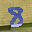
Label: 8